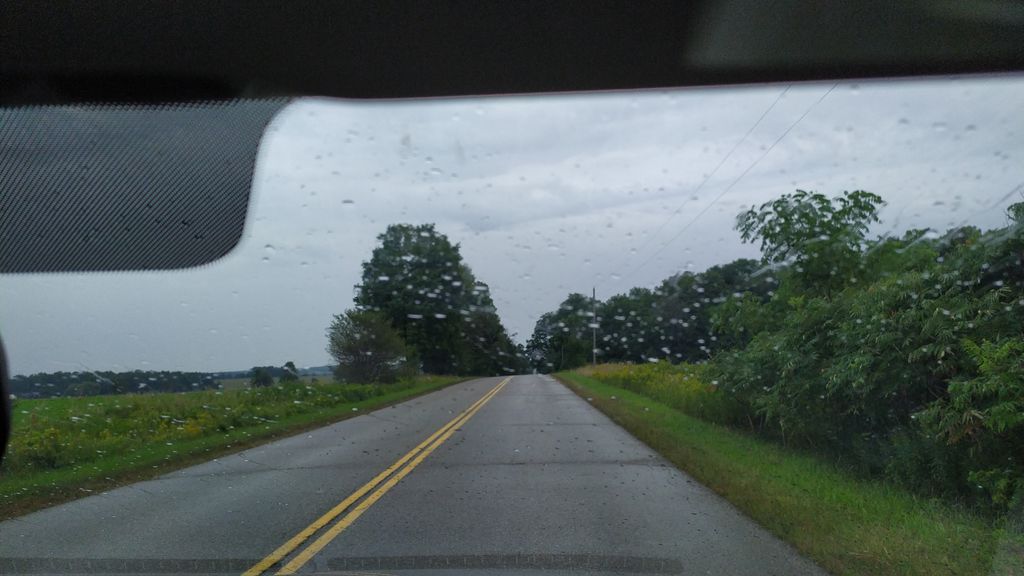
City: kitchener-waterloo